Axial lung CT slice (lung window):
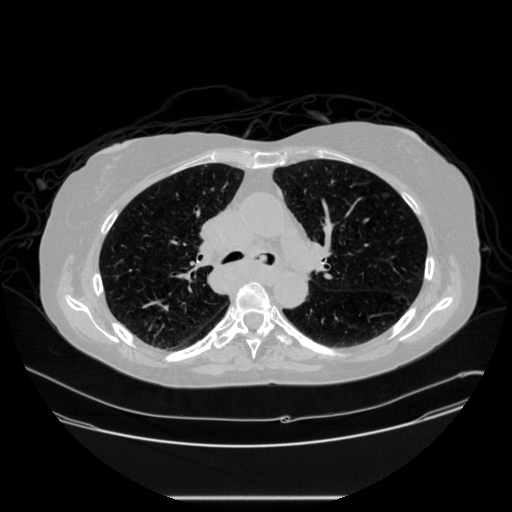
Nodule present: yes
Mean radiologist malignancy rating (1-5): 3